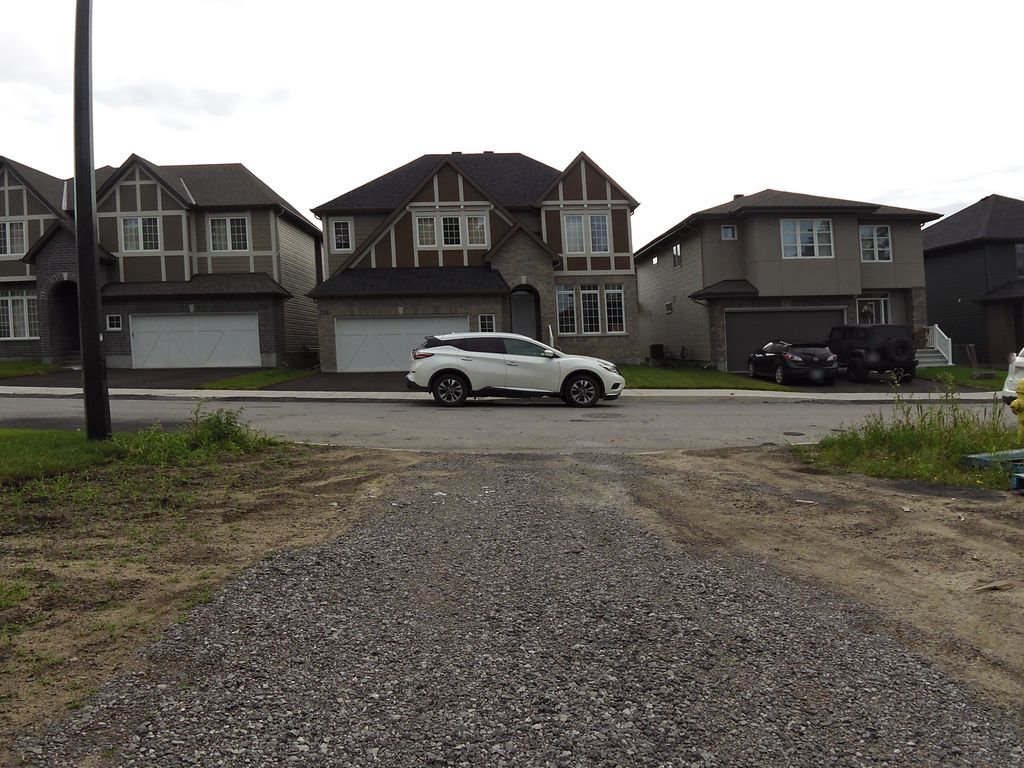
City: ottawa-gatineau